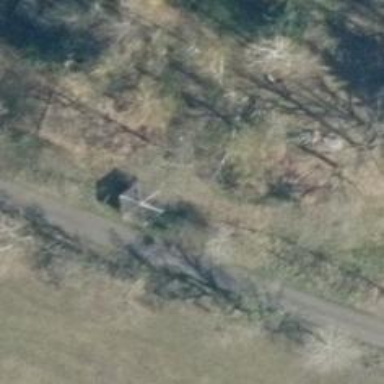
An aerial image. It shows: Shelter.